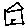
Label: house